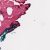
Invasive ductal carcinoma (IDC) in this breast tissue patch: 0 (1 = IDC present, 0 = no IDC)